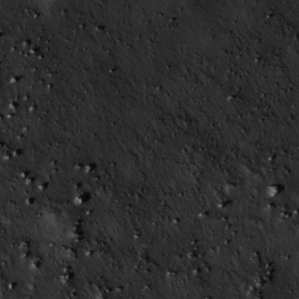
Label: non_frost